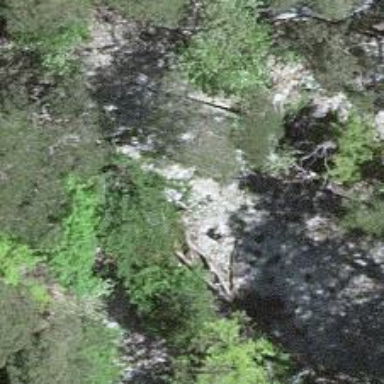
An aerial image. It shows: Natural cliff.